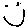
Label: smiley face